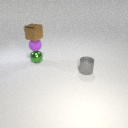
small purple rubber sphere above small green metal sphere